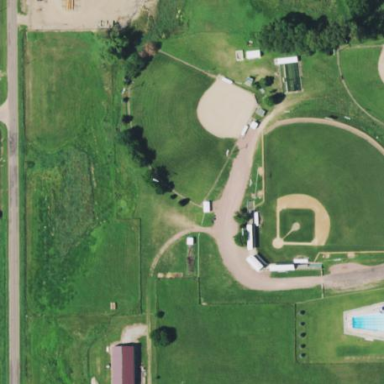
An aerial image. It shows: Baseball pitch for leisure and sports activities.